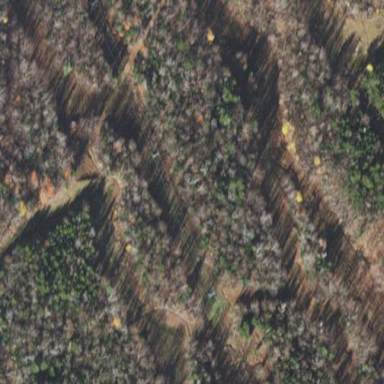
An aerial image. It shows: Mixed woodland with variety of leaf types and cycles.